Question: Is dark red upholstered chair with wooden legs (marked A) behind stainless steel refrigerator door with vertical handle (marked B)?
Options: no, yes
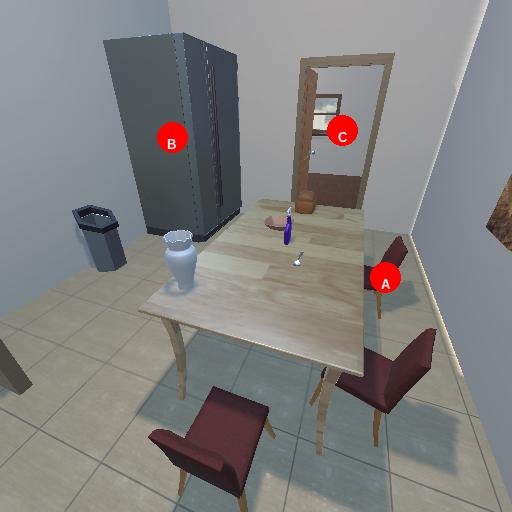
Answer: no